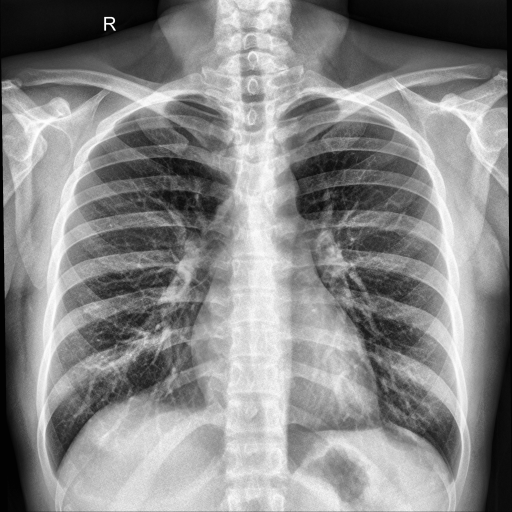
Finding: NORMAL